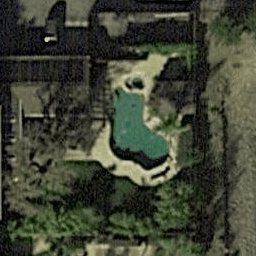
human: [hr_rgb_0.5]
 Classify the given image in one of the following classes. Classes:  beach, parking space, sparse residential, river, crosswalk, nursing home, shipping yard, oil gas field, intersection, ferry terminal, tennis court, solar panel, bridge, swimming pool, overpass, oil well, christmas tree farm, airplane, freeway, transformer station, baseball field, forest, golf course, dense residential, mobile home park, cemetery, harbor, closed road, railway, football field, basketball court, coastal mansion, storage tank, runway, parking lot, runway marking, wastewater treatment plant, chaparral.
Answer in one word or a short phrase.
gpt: swimming pool